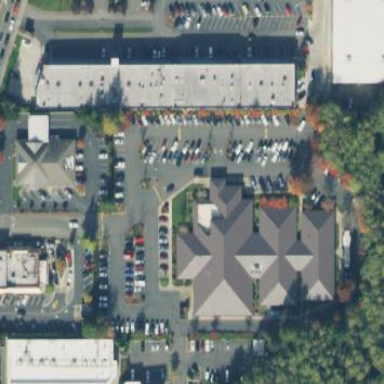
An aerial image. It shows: Clinic office providing healthcare services.